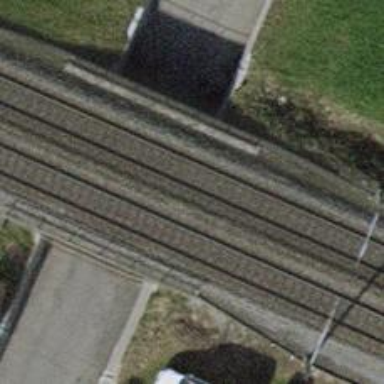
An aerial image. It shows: Bridge with electrified rail tracks and contact line.